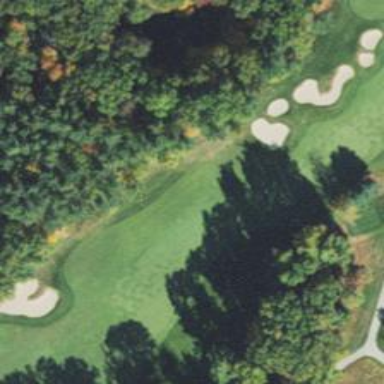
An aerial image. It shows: Golf fairway surrounded by grass.